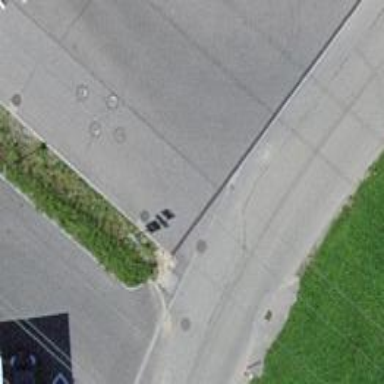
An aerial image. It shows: Bus stop with platform for public transport.